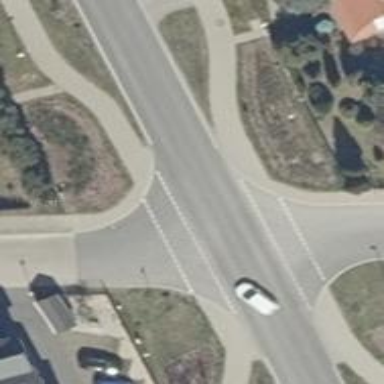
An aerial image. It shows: Unmarked crossing on asphalt footway.